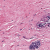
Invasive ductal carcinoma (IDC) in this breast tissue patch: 0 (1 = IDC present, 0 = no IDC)